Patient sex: F
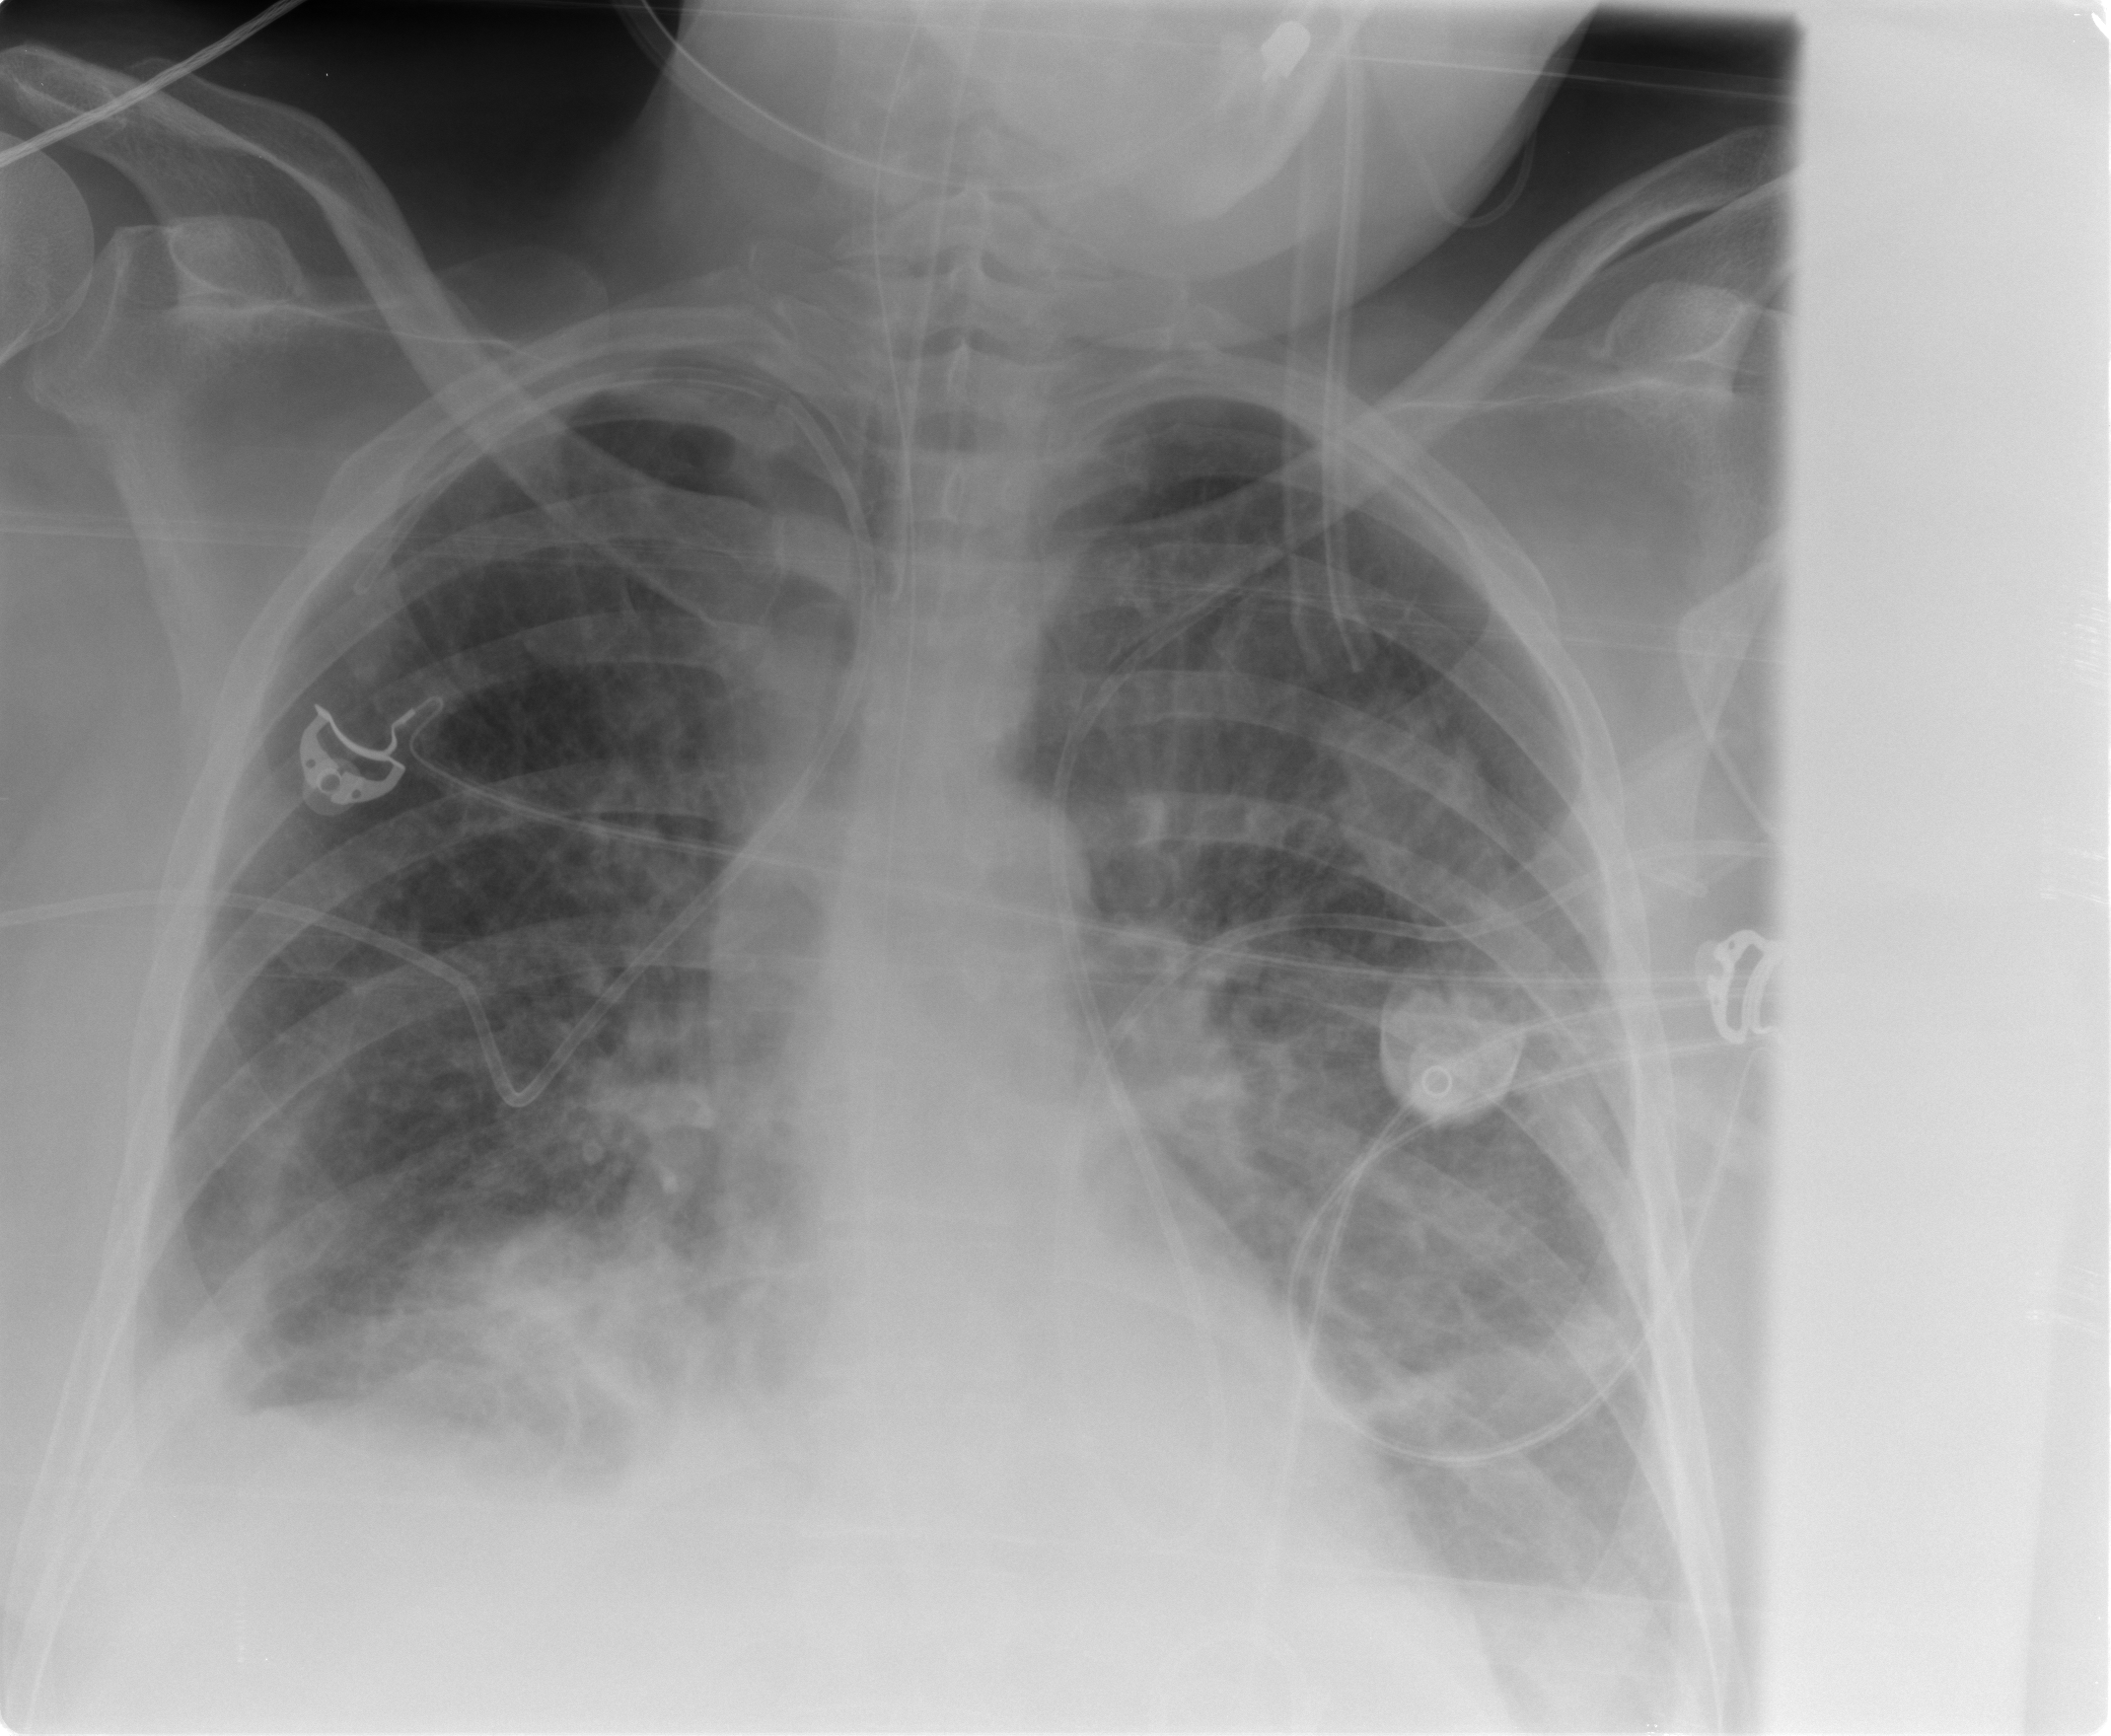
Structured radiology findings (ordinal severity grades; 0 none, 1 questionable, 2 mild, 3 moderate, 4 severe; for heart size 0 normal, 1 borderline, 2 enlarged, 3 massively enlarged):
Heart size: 0
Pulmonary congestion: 1
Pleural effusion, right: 2
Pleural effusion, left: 2
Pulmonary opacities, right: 2
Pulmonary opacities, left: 3
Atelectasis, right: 2
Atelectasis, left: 2